Interaction volume radius: 10 \u00c5
Interaction volume height: 15 \u00c5
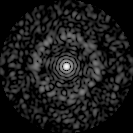
Disorder parameter: 0.8343